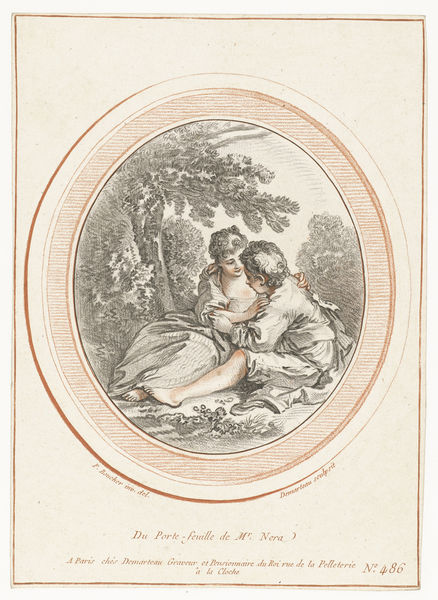
Titel: Twee geliefden
Künstler: Gilles Demarteau
Standort: Amsterdam
Institution: Rijksmuseum
Schlagwörter: baum, teller, bild, keramik, umarmung, unterhaltung, geschirr, treffen, liebespaar